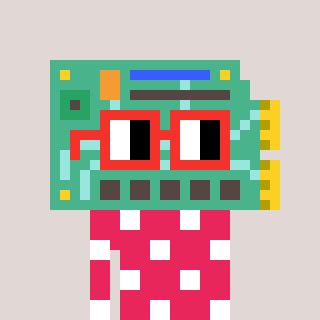
a pixel art character with square red glasses, a chipboard-shaped head and a redpinkish-colored body on a warm background